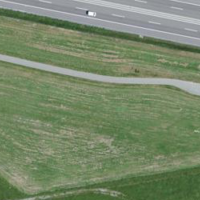
EUNIS habitat code: 57
Species observed at this site:
Saxicola rubicola